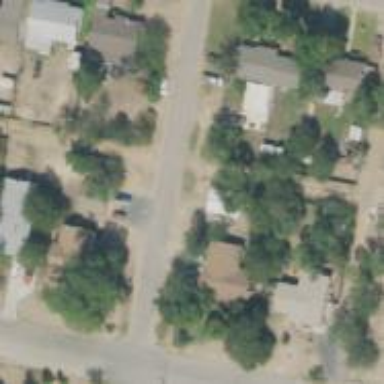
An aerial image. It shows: Alley classified as service road.